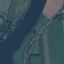
Label: River